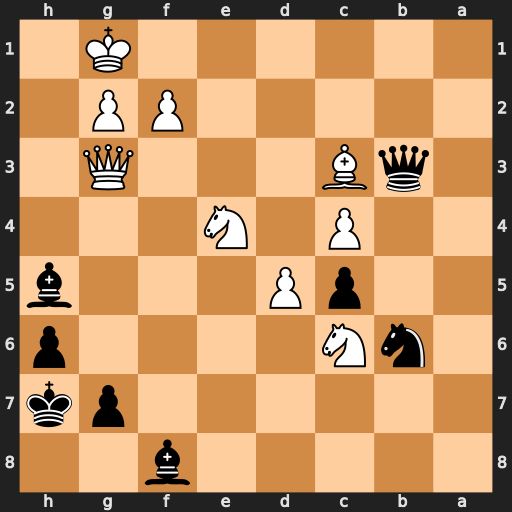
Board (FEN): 5b2/6pk/1nN4p/2pP3b/2P1N3/1qB3Q1/5PP1/6K1
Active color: b
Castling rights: -
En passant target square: -
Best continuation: Qb1+ Kh2 Qxe4